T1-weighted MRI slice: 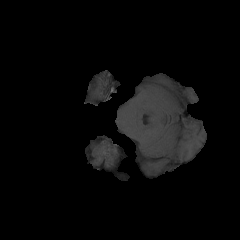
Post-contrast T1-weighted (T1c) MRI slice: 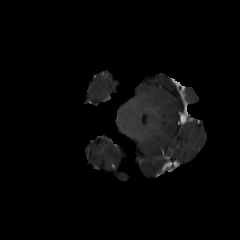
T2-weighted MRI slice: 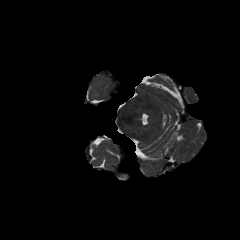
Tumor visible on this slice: no